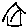
Label: house